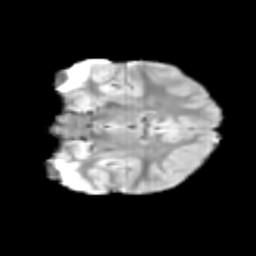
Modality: T2w
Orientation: coronal
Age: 9
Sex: female
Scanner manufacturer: siemens
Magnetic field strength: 3 T
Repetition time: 3.8 s
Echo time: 0.07 s